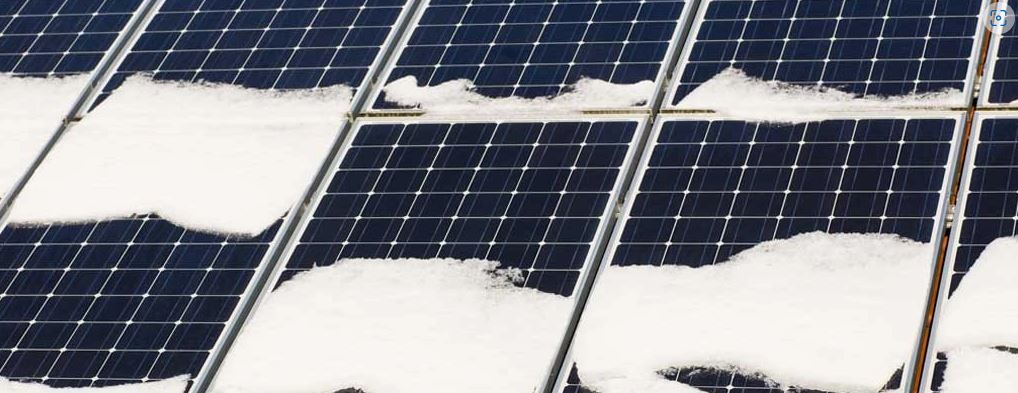
Label: Snow-Covered